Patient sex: M
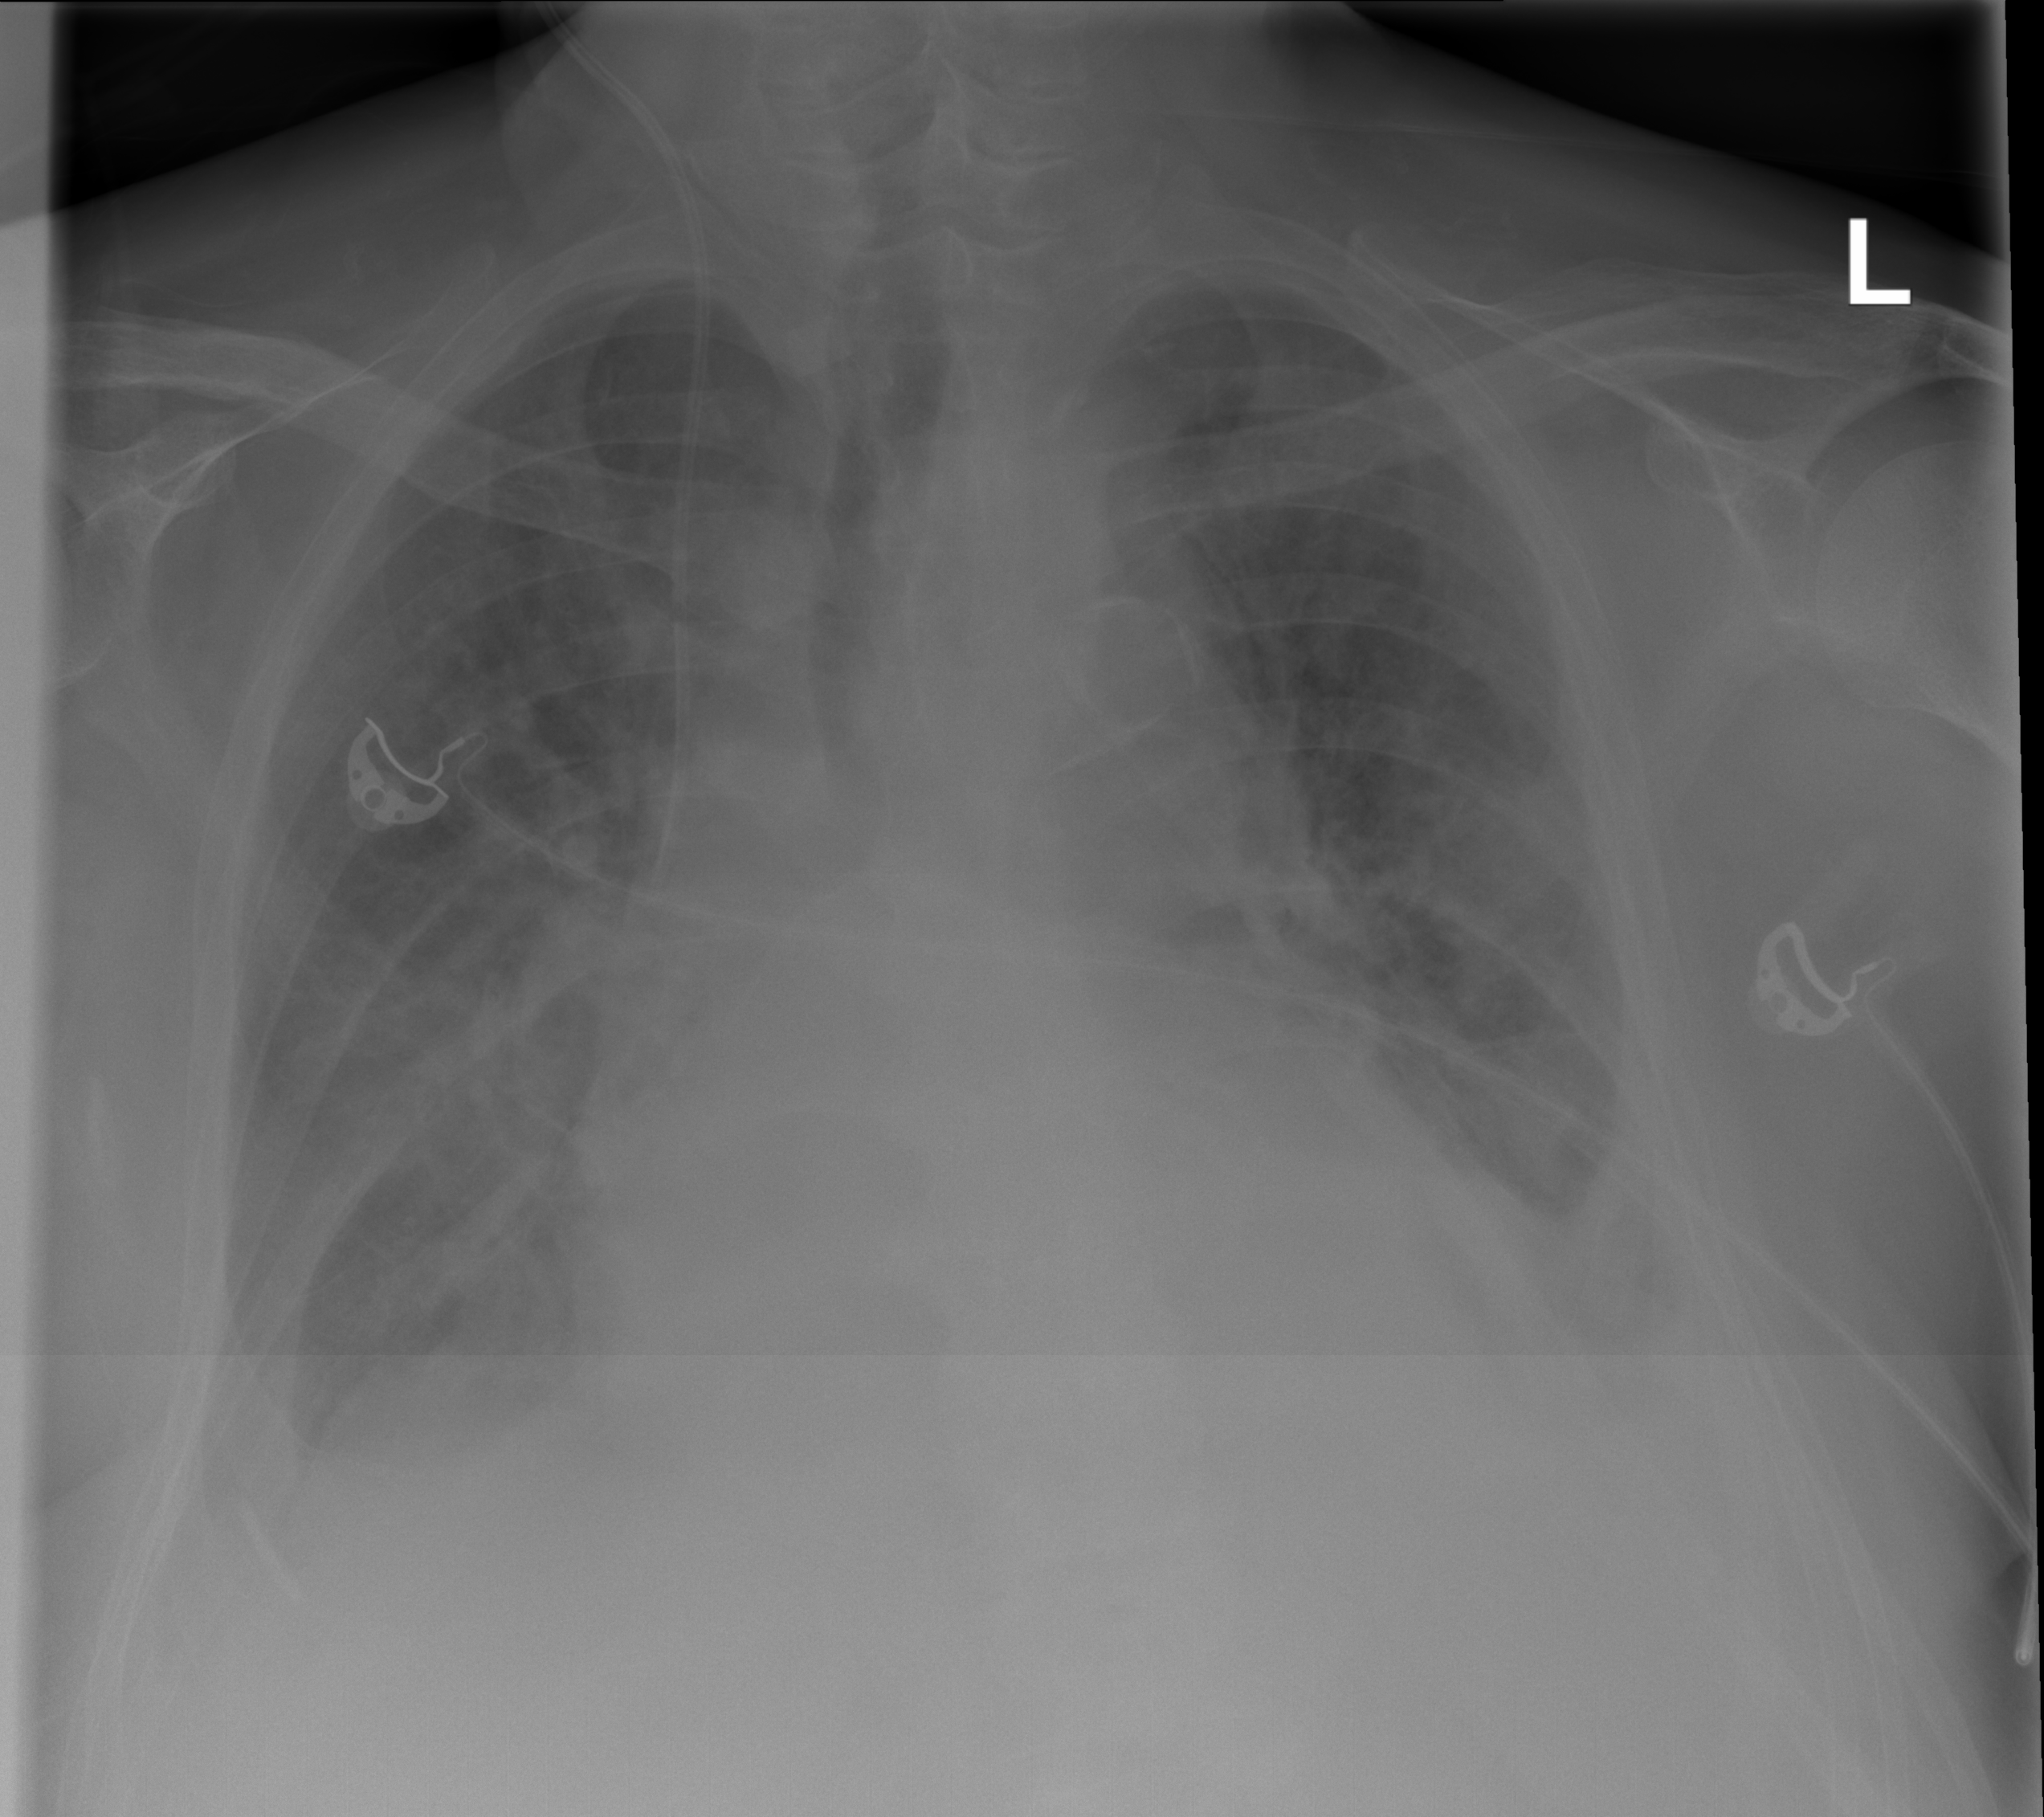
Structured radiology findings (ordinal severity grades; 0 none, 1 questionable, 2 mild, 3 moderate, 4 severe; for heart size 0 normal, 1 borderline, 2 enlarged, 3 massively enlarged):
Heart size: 0
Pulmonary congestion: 3
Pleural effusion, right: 2
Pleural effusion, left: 2
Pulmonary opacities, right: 0
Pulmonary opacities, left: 0
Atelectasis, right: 2
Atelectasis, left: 2